Current action and preconditions to check: path_clear

Your task: For each precondition in the list above, predict whether it will hold at this action.

Consider the current scene as observed from the mobile robot's camera, and analyze the predicted future states of all dynamic agents (e.g., people, animals, vehicles, or any moving entities) within the NEXT SECOND.

IMPORTANT: Only answer "very likely" if you are absolutely certain—based on strong, clear evidence—that a dynamic agent will violate the precondition in the predicted future state. Do NOT answer "very likely" for unlikely, ambiguous, or low-probability risks.

Ask yourself for each precondition: Is there a high probability, with clear and convincing evidence, that the predicted future states of any dynamic agent will interfere with the predicted future state of the currently executing action within the NEXT SECOND, causing that precondition to fail?

Assess the risk level based on these predictions. Use "likely" or "very likely" if motions create a clear risk of interference.

Use "neutral" or "improbable" if agents are nearby but their predicted paths are clearly diverging or non-conflicting.

Failure Risk Categories: "very improbable", "improbable", "neutral", "likely", "very likely"

Answer Format: Output ONLY the probability_of_failure value from these categories: "very improbable", "improbable", "neutral", "likely", "very likely"

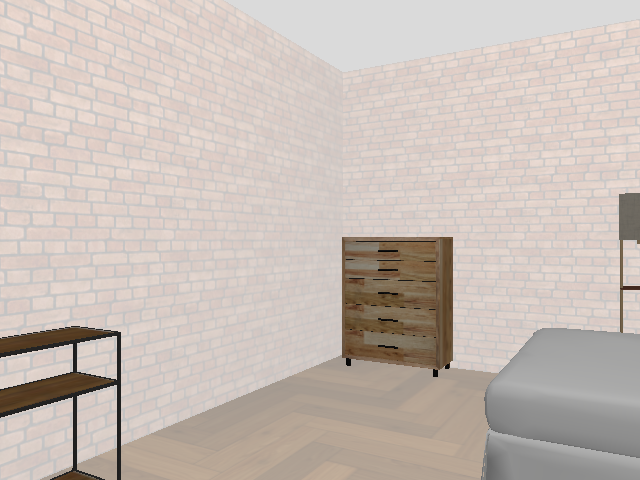

Answer: very improbable